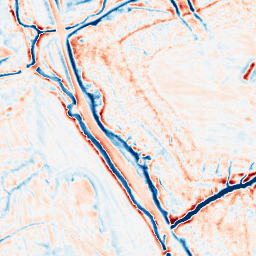
Category: edge_preserving
Decomposition family: bilateral
Decomposition parameters: d: 15
sigma_color: 25
sigma_space: 100
Upsampling method: bspline
Upsampling parameters: scale: 2
Upsampling scale: 2